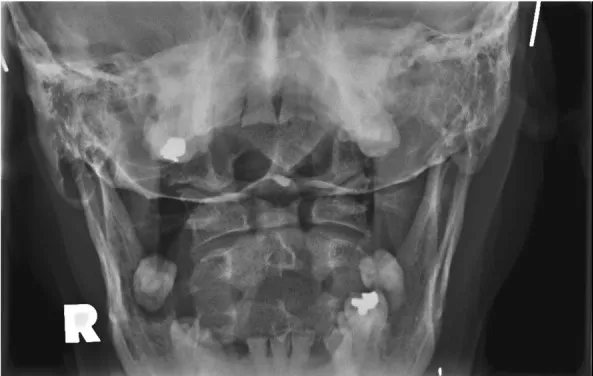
AP Open Mouth Plain Films.
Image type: radiology (x_ray)